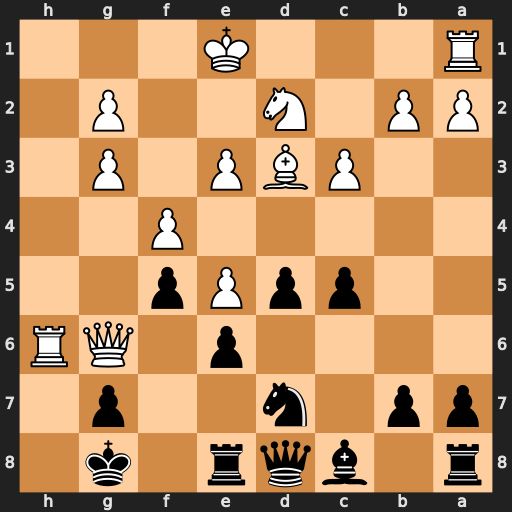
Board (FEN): r1bqr1k1/pp1n2p1/4p1QR/2ppPp2/5P2/2PBP1P1/PP1N2P1/R3K3
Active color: b
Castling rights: Q
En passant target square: -
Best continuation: Nf8 Qh5 gxh6